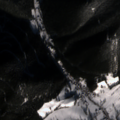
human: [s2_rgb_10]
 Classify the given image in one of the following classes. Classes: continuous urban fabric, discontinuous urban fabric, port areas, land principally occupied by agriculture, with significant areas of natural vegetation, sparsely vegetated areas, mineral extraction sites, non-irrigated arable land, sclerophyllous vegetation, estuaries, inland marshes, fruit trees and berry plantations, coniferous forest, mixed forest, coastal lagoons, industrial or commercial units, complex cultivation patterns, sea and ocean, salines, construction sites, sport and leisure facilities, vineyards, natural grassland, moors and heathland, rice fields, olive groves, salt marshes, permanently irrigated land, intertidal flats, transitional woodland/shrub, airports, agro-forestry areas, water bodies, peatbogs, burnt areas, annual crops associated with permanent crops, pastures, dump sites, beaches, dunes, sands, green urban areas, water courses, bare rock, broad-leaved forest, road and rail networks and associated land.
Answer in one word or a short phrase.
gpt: discontinuous urban fabric, pastures, coniferous forest